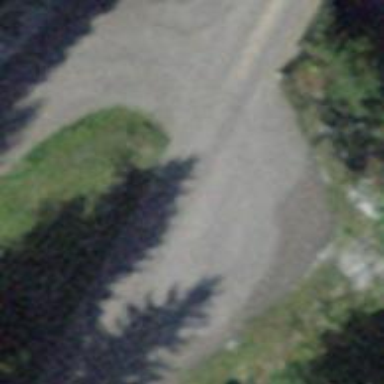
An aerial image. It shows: Passing place on the road.